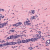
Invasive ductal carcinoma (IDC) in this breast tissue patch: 0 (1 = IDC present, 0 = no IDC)